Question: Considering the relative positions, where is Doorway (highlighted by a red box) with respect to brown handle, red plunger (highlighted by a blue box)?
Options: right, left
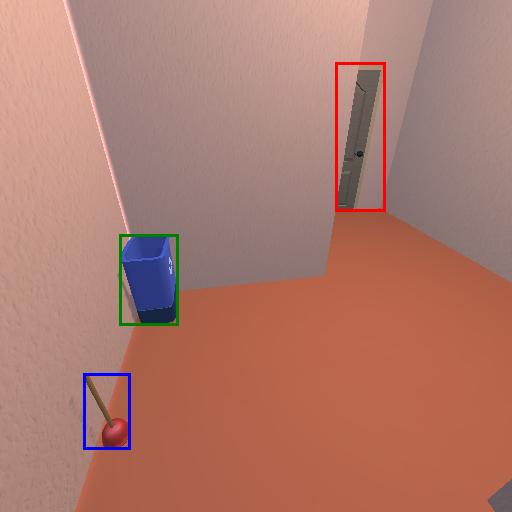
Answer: right